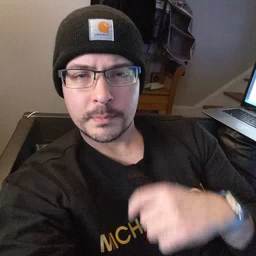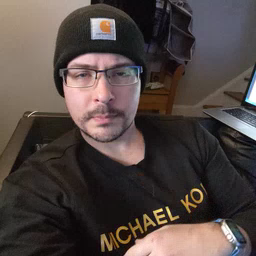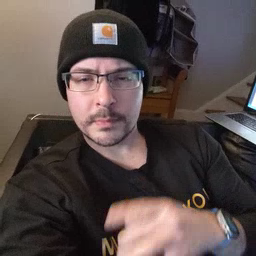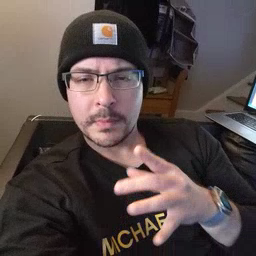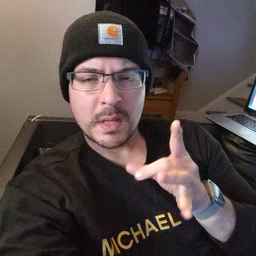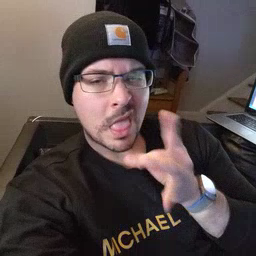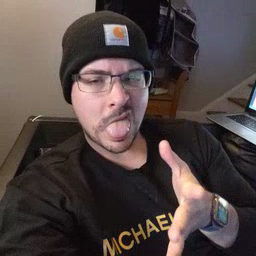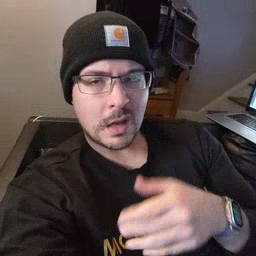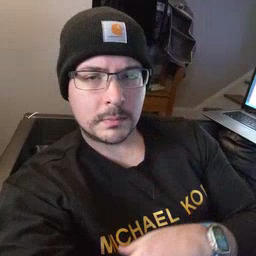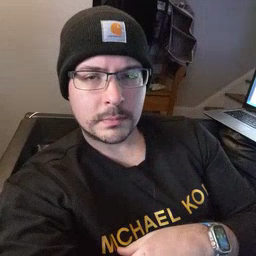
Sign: hate